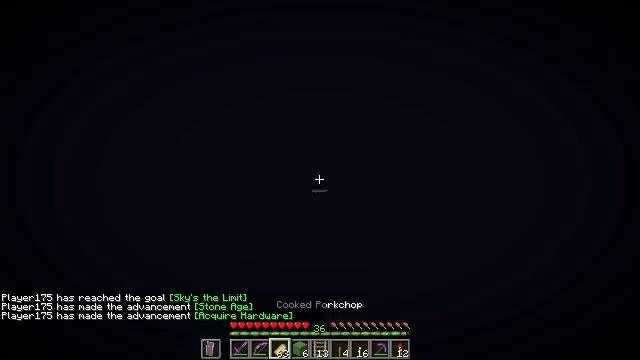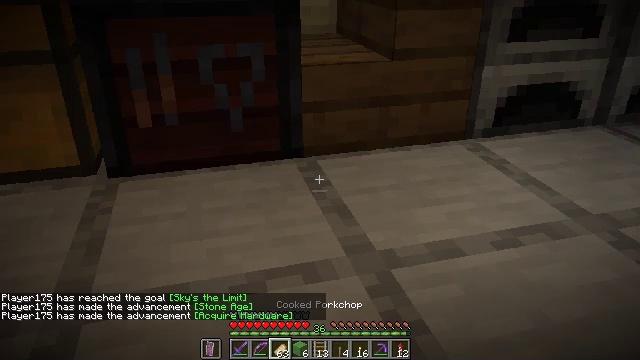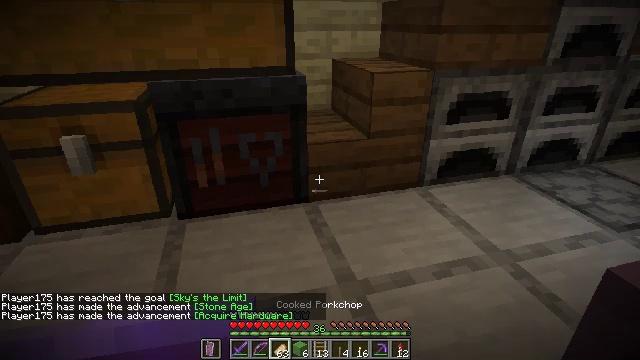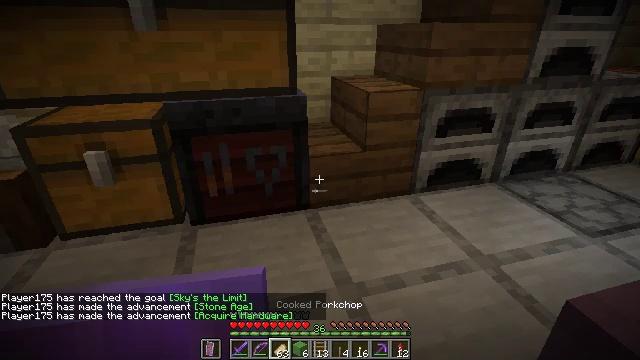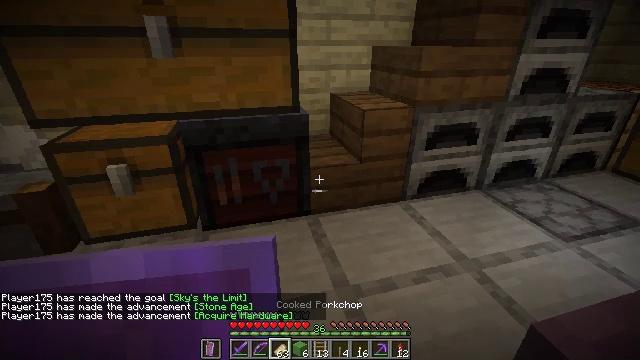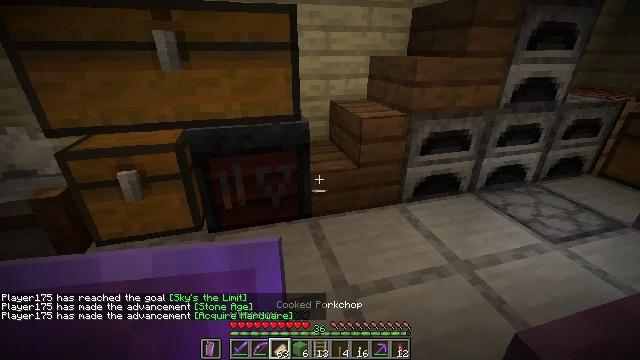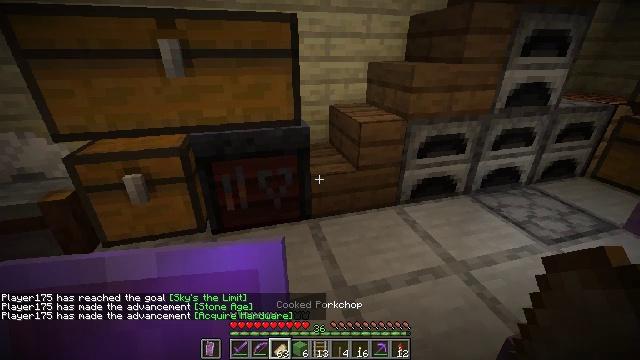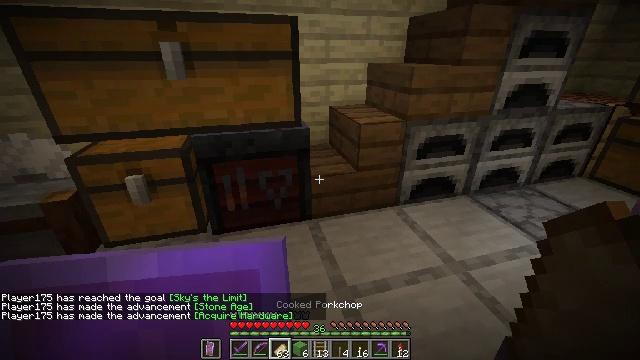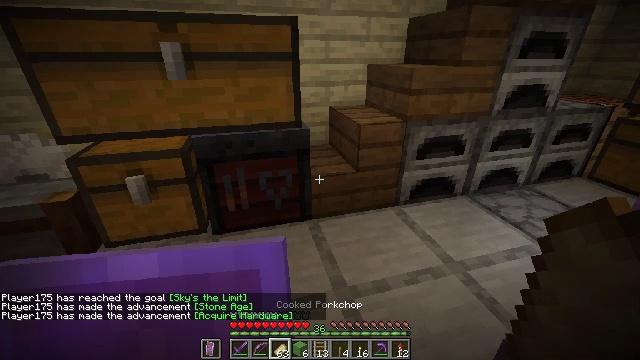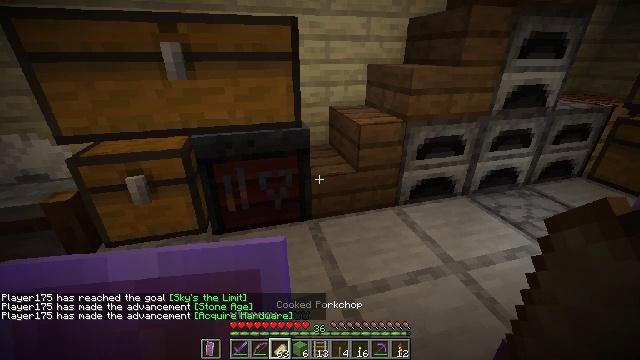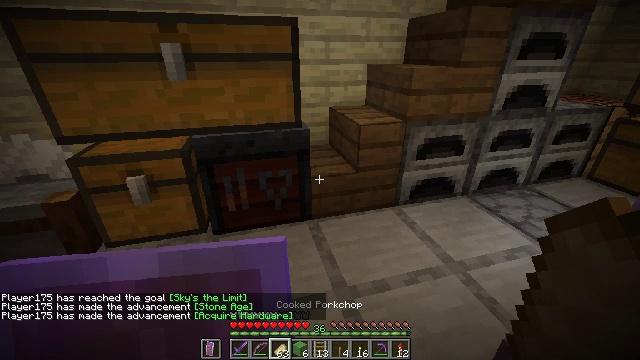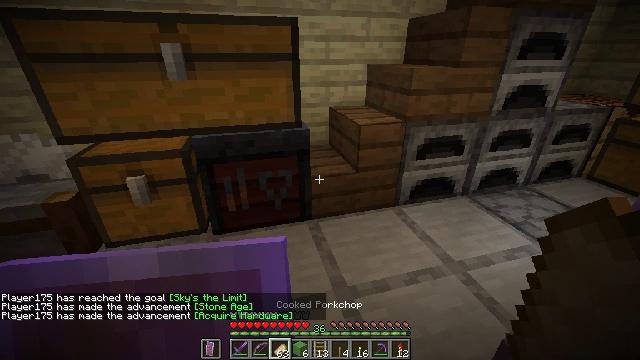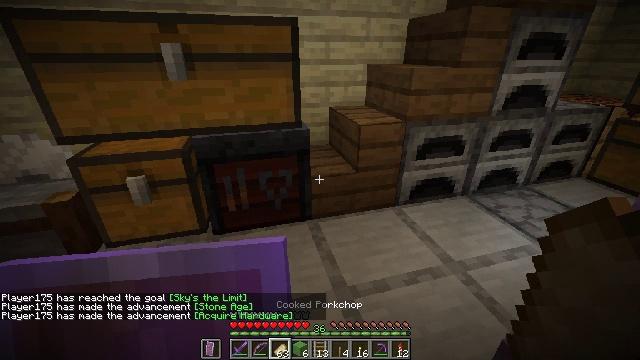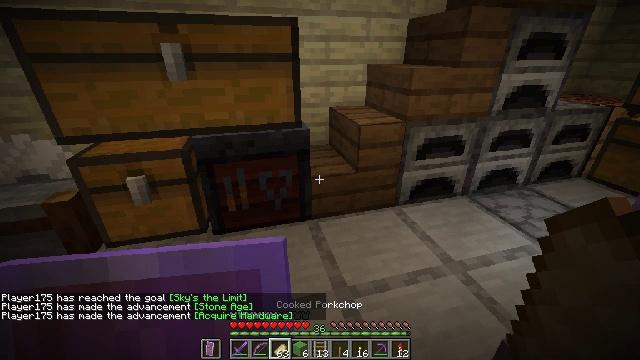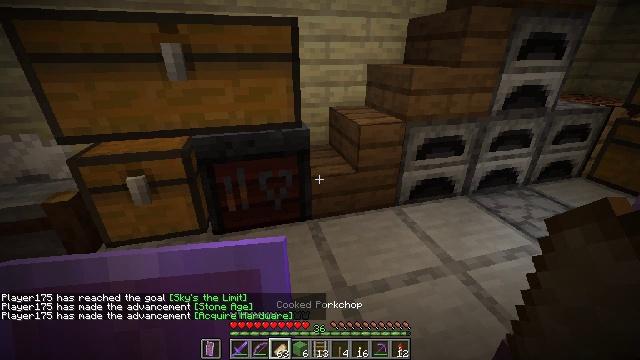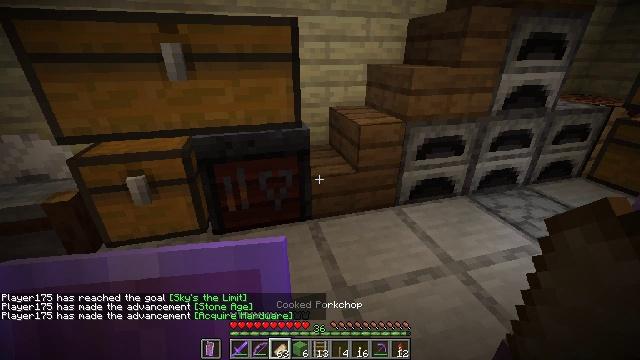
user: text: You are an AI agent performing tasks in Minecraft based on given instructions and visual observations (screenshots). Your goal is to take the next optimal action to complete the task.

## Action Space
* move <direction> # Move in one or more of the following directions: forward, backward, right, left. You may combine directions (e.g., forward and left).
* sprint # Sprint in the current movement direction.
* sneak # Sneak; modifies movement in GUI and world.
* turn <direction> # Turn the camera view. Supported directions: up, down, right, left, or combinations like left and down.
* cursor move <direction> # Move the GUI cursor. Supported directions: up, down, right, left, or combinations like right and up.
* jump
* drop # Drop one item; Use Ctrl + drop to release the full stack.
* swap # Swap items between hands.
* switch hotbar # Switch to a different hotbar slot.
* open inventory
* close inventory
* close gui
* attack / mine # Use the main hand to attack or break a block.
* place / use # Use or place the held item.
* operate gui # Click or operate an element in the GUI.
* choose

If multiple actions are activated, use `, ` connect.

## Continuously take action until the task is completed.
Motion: motion action
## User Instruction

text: Create a comparator with three redstone torches, three stones, and one nether quartz.
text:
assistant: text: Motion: no_op
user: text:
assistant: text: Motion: no_op
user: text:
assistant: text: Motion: no_op
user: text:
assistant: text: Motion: no_op
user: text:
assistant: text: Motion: no_op
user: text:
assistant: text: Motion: no_op
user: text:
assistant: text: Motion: no_op
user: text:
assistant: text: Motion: no_op
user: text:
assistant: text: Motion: no_op
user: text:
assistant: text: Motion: no_op
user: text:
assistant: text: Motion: no_op
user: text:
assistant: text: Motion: no_op
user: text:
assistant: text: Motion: no_op
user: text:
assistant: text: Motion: no_op
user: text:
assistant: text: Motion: no_op
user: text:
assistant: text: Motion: no_op
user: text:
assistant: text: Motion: no_op
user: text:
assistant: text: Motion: no_op
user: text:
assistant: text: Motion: no_op
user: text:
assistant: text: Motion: no_op
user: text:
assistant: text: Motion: no_op
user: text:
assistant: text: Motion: no_op
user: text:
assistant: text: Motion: no_op
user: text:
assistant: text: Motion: no_op
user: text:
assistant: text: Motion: no_op
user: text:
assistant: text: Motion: no_op
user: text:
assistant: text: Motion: no_op
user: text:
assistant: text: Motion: no_op
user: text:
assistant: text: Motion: no_op
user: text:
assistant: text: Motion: move forward